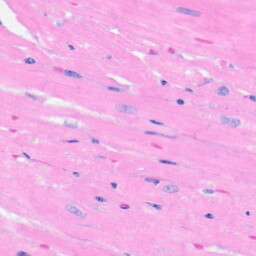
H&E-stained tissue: Heart